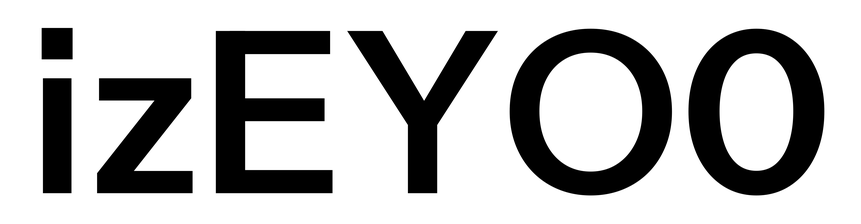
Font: InstrumentSans_SemiBold